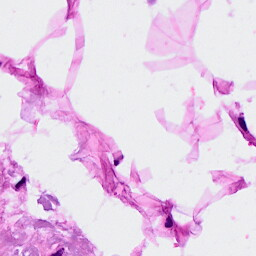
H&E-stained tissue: Breast